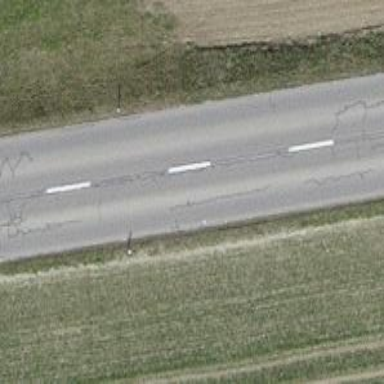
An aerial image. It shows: Tertiary road.